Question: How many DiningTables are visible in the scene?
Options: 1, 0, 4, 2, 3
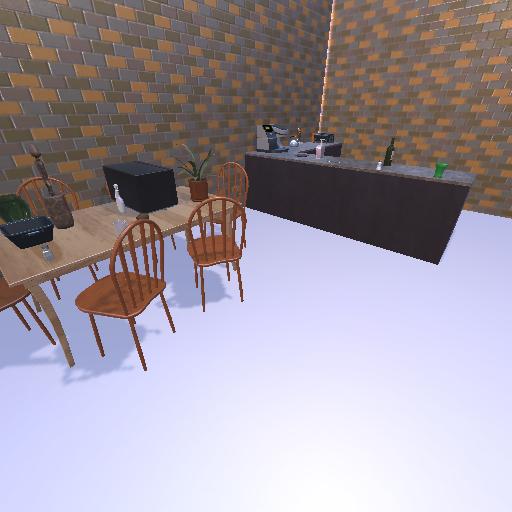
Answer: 1